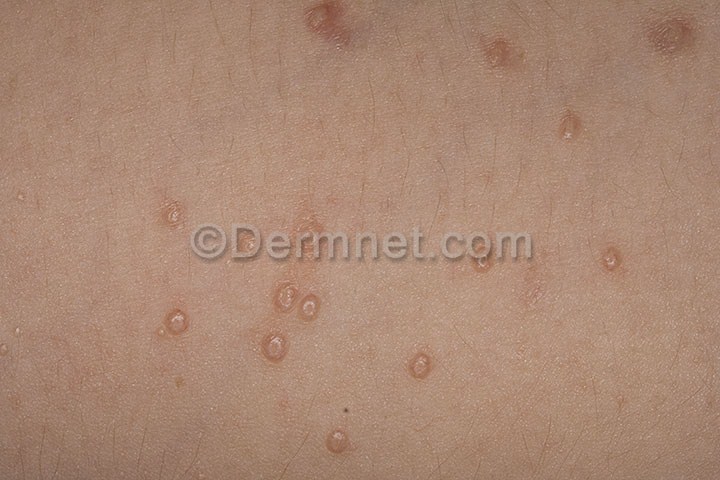
Disease: Warts Molluscum and other Viral Infections